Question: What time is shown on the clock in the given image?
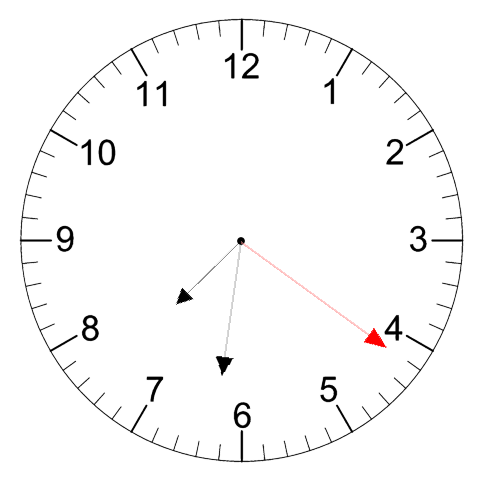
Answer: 07:31:21